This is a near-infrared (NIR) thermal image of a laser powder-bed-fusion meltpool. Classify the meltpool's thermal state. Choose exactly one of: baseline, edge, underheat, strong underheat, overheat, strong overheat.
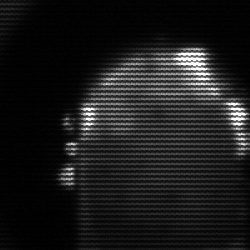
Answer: baseline